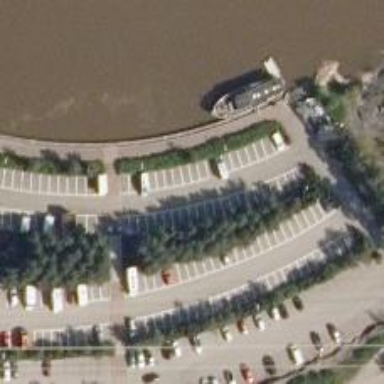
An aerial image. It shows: Paved parking area.